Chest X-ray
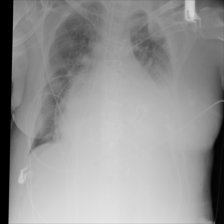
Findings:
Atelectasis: negative
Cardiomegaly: positive
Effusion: negative
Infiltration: negative
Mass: negative
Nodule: negative
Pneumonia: negative
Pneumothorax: negative
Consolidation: positive
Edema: negative
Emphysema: negative
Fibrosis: negative
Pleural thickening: negative
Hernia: negative